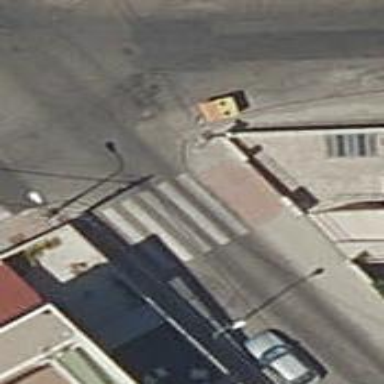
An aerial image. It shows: Uncontrolled road crossing.